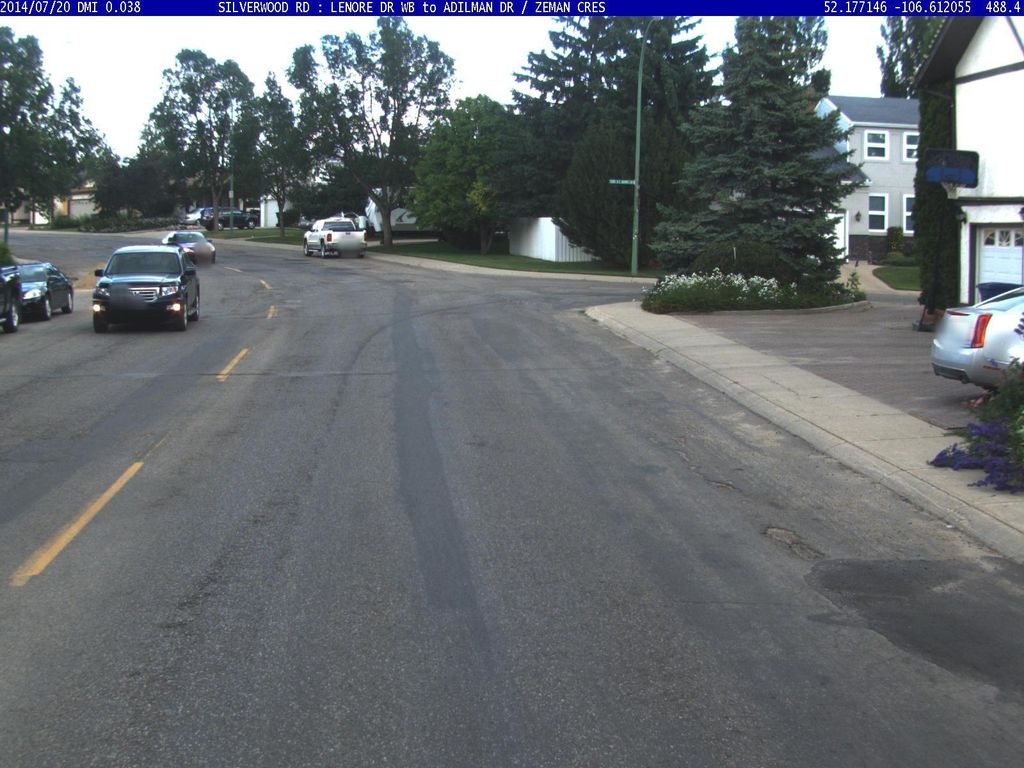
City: saskatoon